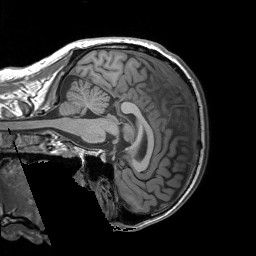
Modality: T1w
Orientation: sagittal
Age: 30
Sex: male
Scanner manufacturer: siemens
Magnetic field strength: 3 T
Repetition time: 1.9 s
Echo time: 0.00252 s